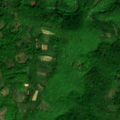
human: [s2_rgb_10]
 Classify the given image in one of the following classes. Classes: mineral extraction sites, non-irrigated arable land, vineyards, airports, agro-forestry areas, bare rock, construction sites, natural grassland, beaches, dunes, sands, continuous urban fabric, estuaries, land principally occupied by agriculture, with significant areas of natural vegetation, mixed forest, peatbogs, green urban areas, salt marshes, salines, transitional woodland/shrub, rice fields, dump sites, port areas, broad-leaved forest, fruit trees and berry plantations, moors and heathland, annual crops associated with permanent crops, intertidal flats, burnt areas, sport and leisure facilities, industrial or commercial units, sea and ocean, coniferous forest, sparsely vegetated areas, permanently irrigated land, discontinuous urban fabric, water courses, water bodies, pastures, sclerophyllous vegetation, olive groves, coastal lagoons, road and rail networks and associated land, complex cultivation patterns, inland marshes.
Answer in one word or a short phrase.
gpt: complex cultivation patterns, land principally occupied by agriculture, with significant areas of natural vegetation, transitional woodland/shrub